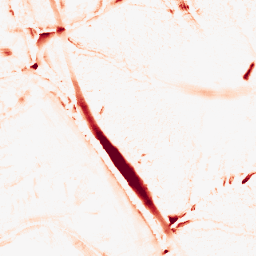
Category: morphological
Decomposition family: morphological
Decomposition parameters: operation: opening
size: 10
Upsampling method: sinc_hamming
Upsampling parameters: scale: 2
kernel_size: 4
Upsampling scale: 2